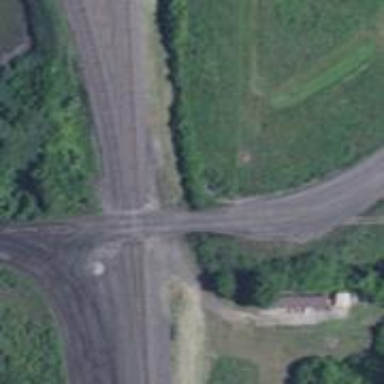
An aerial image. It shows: Abandoned railway.